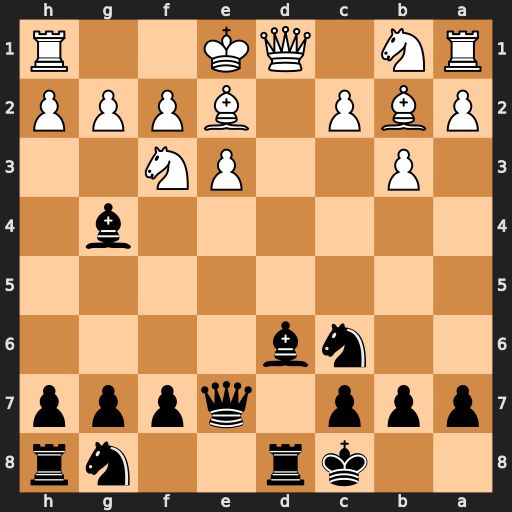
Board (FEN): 2kr2nr/ppp1qppp/2nb4/8/6b1/1P2PN2/PBP1BPPP/RN1QK2R
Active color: b
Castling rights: KQ
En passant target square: -
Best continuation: Bxf3 Bxf3 Bb4+